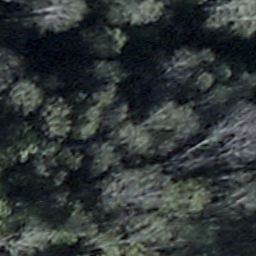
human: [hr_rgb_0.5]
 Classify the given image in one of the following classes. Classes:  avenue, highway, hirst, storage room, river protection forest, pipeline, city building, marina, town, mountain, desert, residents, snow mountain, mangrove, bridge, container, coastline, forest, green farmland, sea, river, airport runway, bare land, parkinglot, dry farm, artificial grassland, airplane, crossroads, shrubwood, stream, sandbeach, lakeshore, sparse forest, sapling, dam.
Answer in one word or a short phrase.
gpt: shrubwood